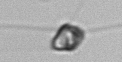
Label: flagellate_morphotype1